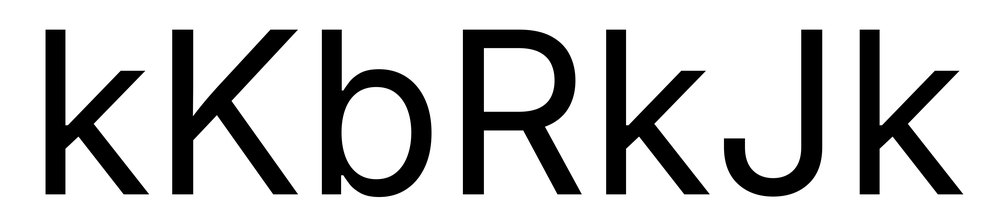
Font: Inter_Regular